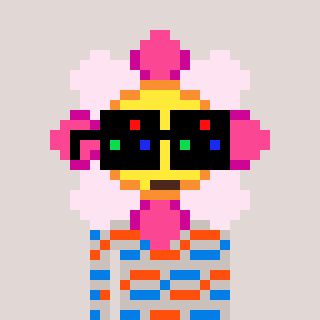
a pixel art character with square black sunglasses, a flower-shaped head and a foggrey-colored body on a warm background